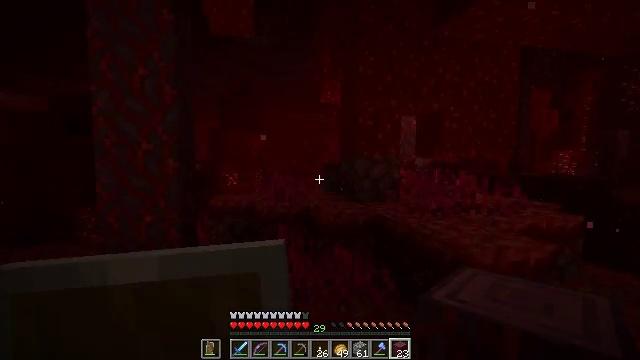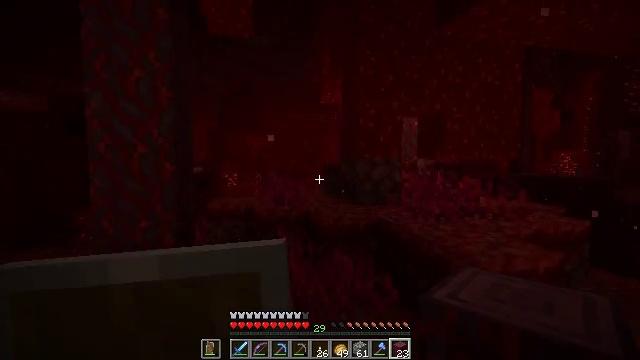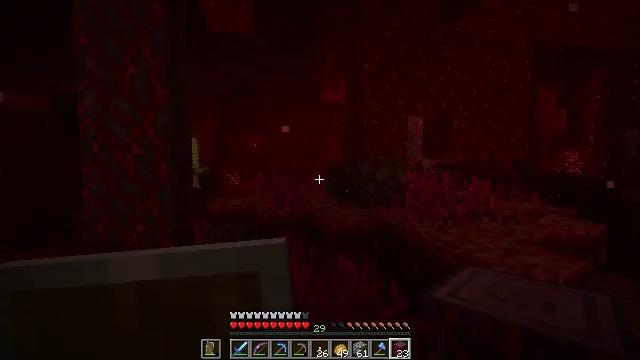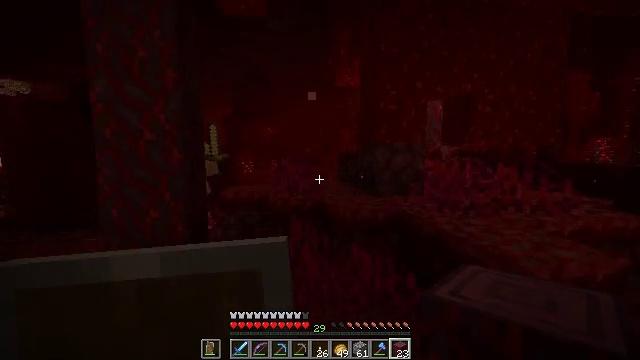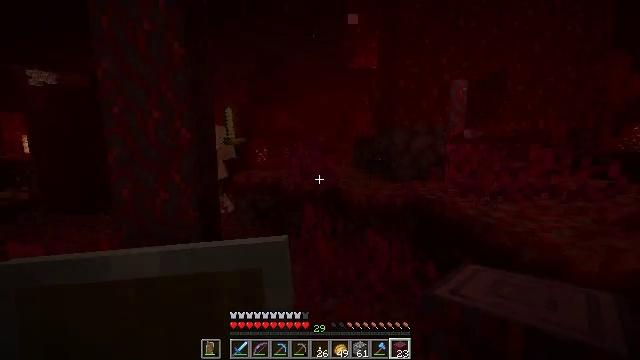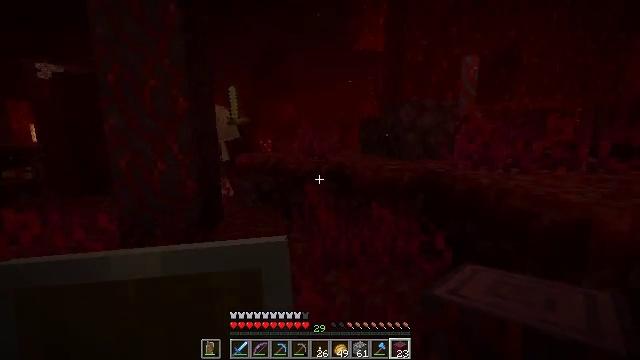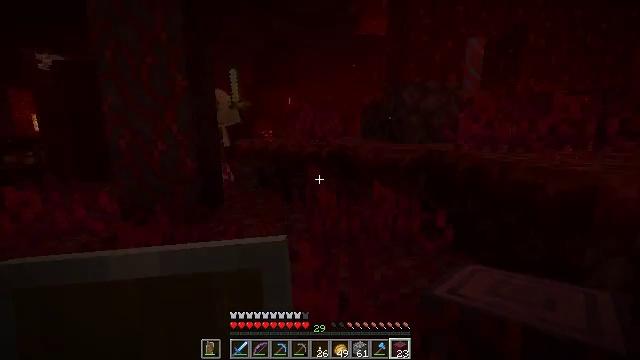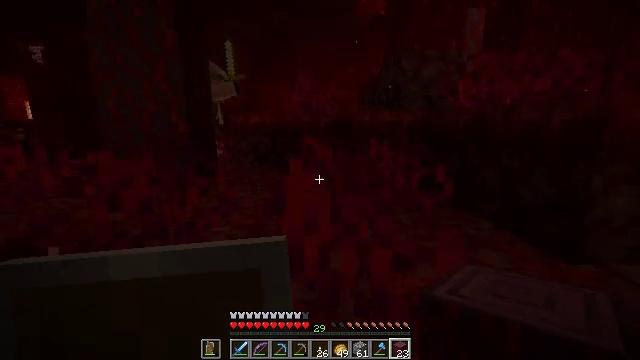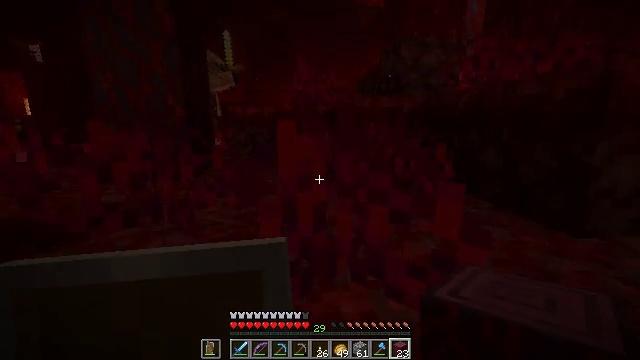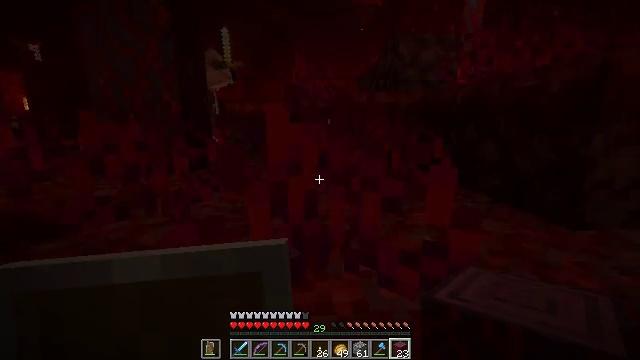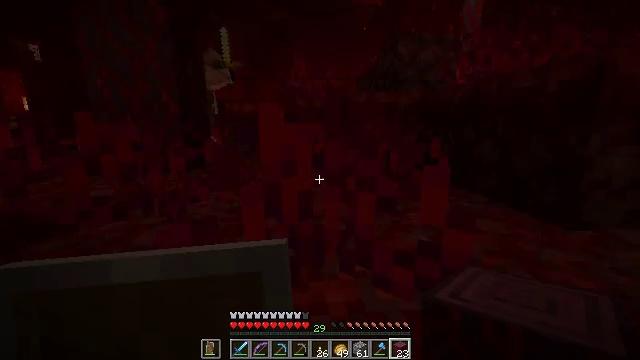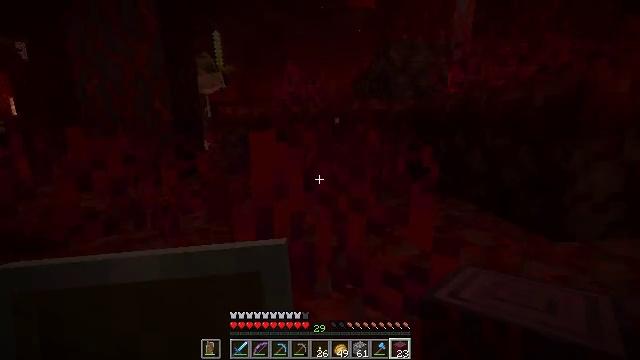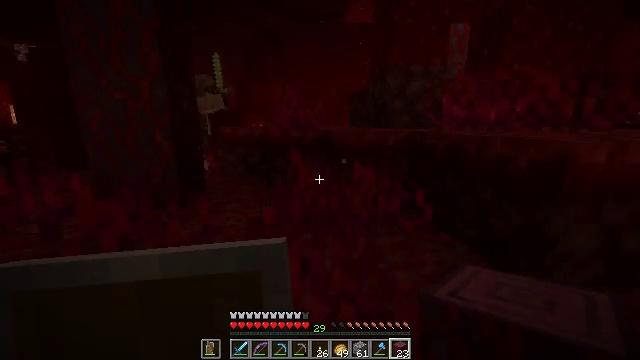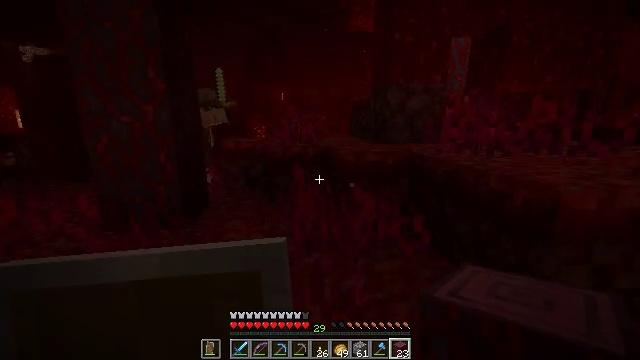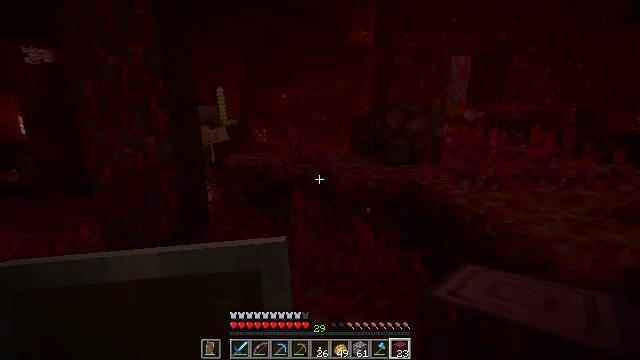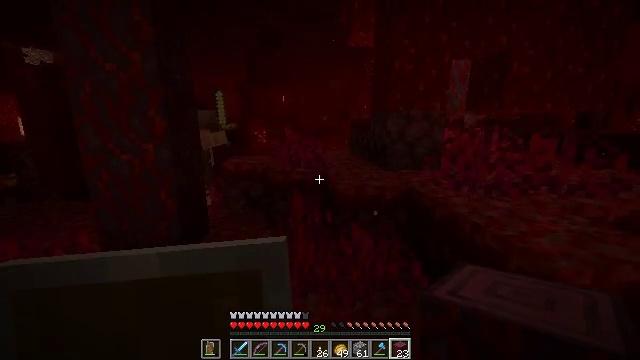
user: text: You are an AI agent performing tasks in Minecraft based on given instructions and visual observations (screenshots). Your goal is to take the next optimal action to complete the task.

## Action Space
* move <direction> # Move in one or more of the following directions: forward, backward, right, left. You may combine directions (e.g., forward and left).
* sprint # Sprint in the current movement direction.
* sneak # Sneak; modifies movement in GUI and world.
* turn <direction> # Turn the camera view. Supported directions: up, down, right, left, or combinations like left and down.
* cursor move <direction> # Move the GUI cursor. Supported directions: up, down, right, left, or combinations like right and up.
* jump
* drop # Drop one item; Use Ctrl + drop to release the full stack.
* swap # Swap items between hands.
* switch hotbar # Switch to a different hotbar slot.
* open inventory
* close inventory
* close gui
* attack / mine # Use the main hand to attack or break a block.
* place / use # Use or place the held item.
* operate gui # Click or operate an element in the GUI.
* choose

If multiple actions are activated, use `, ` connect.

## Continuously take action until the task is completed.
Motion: motion action
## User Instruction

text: Collect crimson fungus as a resource.
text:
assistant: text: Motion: move forward
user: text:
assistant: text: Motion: move forward
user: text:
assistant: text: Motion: move forward, turn left and down
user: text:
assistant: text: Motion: move forward, turn left and down
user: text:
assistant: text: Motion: move forward, turn left and down
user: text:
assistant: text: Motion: move forward, turn down
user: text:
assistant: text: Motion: move forward
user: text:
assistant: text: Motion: move forward
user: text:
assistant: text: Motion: move forward
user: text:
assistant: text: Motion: move forward
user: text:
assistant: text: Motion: move forward, turn right, jump
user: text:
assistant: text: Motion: move forward, jump
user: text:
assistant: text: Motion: move forward, jump
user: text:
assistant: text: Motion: move forward
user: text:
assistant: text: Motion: move forward
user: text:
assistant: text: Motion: move forward
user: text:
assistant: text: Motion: move forward
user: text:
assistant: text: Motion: move forward
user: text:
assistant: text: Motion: move forward
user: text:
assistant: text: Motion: move forward, turn right and up
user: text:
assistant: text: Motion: move forward, turn right
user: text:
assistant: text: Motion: move forward
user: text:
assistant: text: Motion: move forward
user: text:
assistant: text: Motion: move forward
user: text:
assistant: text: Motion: move forward
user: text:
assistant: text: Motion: move forward
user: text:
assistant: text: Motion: move forward, jump
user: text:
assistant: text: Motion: move forward, turn left and down, jump
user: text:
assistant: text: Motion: move forward, turn left and down, jump
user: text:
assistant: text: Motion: move forward, turn left and down, jump